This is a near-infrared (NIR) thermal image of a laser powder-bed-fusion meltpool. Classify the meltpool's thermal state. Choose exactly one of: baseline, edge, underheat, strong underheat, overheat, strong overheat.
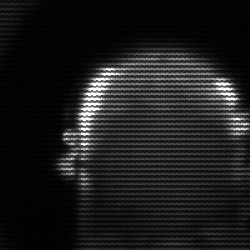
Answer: baseline